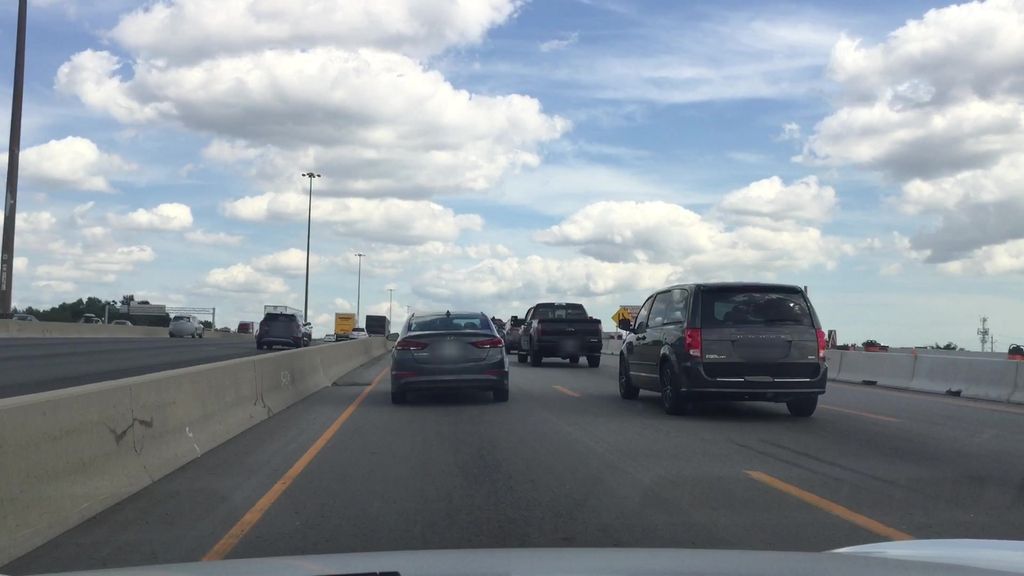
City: toronto